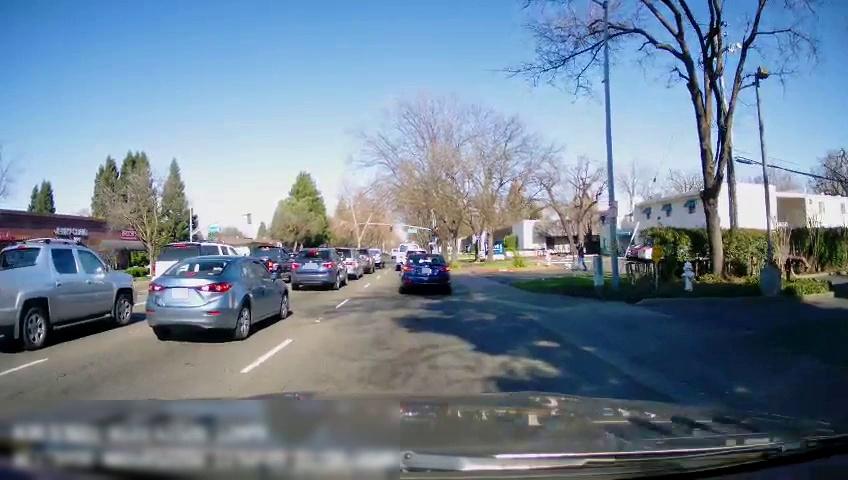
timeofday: Day
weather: Sunny
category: Drivable Space
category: Vehicles | Car
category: Vehicles | Car
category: Vehicles | Car
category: Vehicles | SUV
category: Vehicles | Car
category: Vehicles | Car
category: Vehicles | Car
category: Vehicles | Truck
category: Vehicles | SUV
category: Vehicles | Truck
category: Vehicles | Car
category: Pedestrians
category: Lanes | Current Lane
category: Lanes | Alternate Lane
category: Lanes | Alternate Lane